Question: This sounds like it'd be incredibly simple but I'm struggling to figure it out for some reason and surprisingly my searches haven't found an exact answer, though I did see what I want in an old tutorial (where the results were a screen shot -.-" ) but it did not actually give me the desired results. What I am trying to do is wrap a heading tag with it's sibling paragraph around an image, though my results have been what looks like a two column layout where the text is on one side and the image on another, and a two row layout where the text ends up below the image, instead of the actual wrap I am aiming for.
My html has been a variety of
'''
<div class="container">
<div class="image">
<img />
</div>
<div class="text">
<h3> Heading </h3>
<p> Lorem ipsum.... </p>
</div>
</div>
'''
I've tried removing the container around the text, removing the container from the image, and removing both containers at the same time, none with the desired results.
My css has been pretty much what ever i could throw together from what I could find online after my initial styles didn't work.
I am floating '.container' to the left (as well as the image when I've removed the container), have stripped 'clear:' from the heading, etc.
This does work when I put the heading outside of the initial container and just wrap the 'paragraph', but my goal is to align the top of the image to the top of the 'h3' with the pargraph following it.
I would not be surprised if this was a duplicate, so I apologize in advance if so, because my mind tells me this has to be done 5,000 times a day for the last decade. To my surprise I've never done this, nor can I find a specific resource to what I need. Thanks in advance for the help.
Here is a mockup of what I am trying to do.

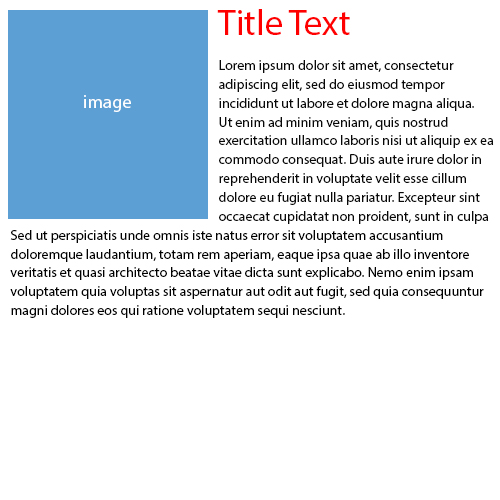
Answer: You want to float your 'image' left within the container:
'''
.image {
float: left;
margin-top: 4px;
margin-right: 4px;
}
h3 {
color: red;
font-size: 200%;
}
.text {
font-family: Arial, Helvetica, sans-serif;
}
p {
font-size: 80%;
}
'''
'''
<div class="container">
<div class="image">
<img src="https://www.gravatar.com/avatar/960a96a88892064995fd5b11ec160dfa?s=32&d=identicon&r=PG&f=1" height="150px" width="150px" />
</div>
<div class="text">
<h3> Title Text </h3>
<p>How to create a Minimal, Complete, and Verifiable example When asking a question about a problem caused by your code, you will get much better answers if you provide code people can use to reproduce the problem. That code should be... ...Minimal - Use
as little code as possible that still produces the same problem ...Complete - Provide all parts needed to reproduce the problem ...Verifiable - Test the code you're about to provide to make sure it reproduces the problem Minimal The more code there
is to go through, the less likely people can find your problem. Streamline your example in one of two ways: Restart from scratch. Create a new program, adding in only what is needed to see the problem. This can be faster for vast systems where you
think you already know the source of the problem. Also useful if you can't post the original code publicly for legal or ethical reasons. Divide and conquer. When you have a small amount of code, but the source of the problem is entirely unclear,
start removing code a bit at a time until the problem disappears - then add the last part back. Minimal and readable Minimal does not mean terse - don't sacrifice communication to brevity. Use consistent naming and indentation, and include comments
if needed to explain portions of the code. Most code editors have a shortcut for formatting code - find it, and use it! Also, don't use tabs - they may look good in your editor, but they'll just make a mess on Stack Overflow. Complete Make sure
all information necessary to reproduce the problem is included: Some people might be prepared to load the parts up, and actually try them to test the answer they're about to post. The problem might not be in the part you suspect it is, but another
part entirely. If the problem requires some server-side code as well as an XML-based configuration file, include them both. If a web page problem requires HTML, some JavaScript and a stylesheet, include all three. Verifiable To help you solve your
problem, others will need to verify that it exists: Describe the problem. "It doesn't work" is not a problem statement. Tell us what the expected behavior should be. Tell us what the exact wording of the error message is, and which line of code
is producing it. Put a brief summary of the problem in the title of your question. Eliminate any issues that aren't relevant to the problem. If your question isn't about a compiler error, ensure that there are no compile-time errors. Use a program
such as JSLint to validate interpreted languages. Validate any HTML or XML. Ensure that the example actually reproduces the problem! If you inadvertently fixed the problem while composing the example but didn't test it again, you'd want to know
that before asking someone else to help. It might help to shut the system down and restart it, or transport the example to a fresh machine to confirm it really does provide an example of the problem. For more information on how to debug your program
so you can create a minimal example, Eric Lippert has a fantastic blog post on the subject: How to debug small programs.</p>
</div>
</div>
'''
The margins may need to be adjusted.